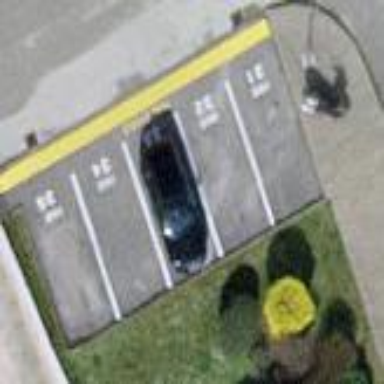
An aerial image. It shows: Asphalt parking lane.